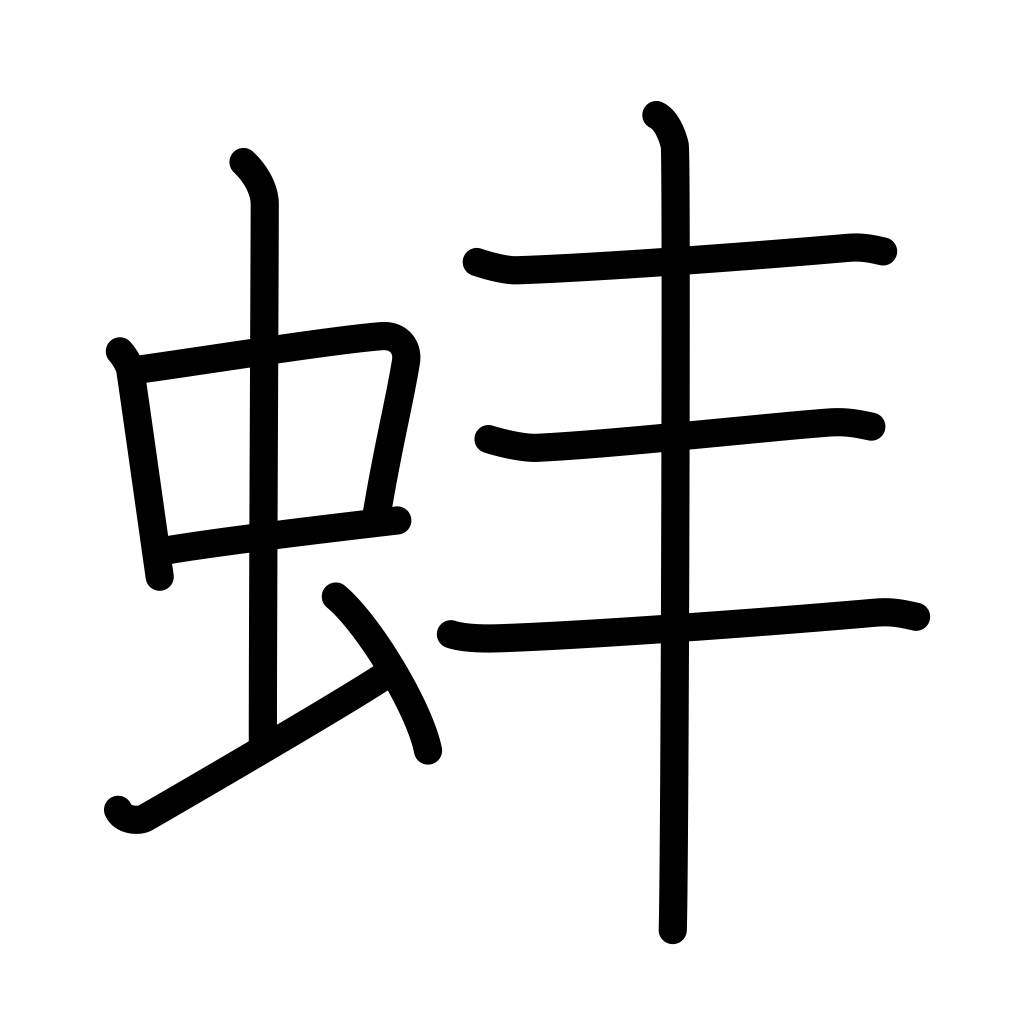
Meaning: clam